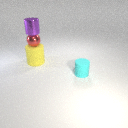
small purple metal cylinder above small red metal sphere